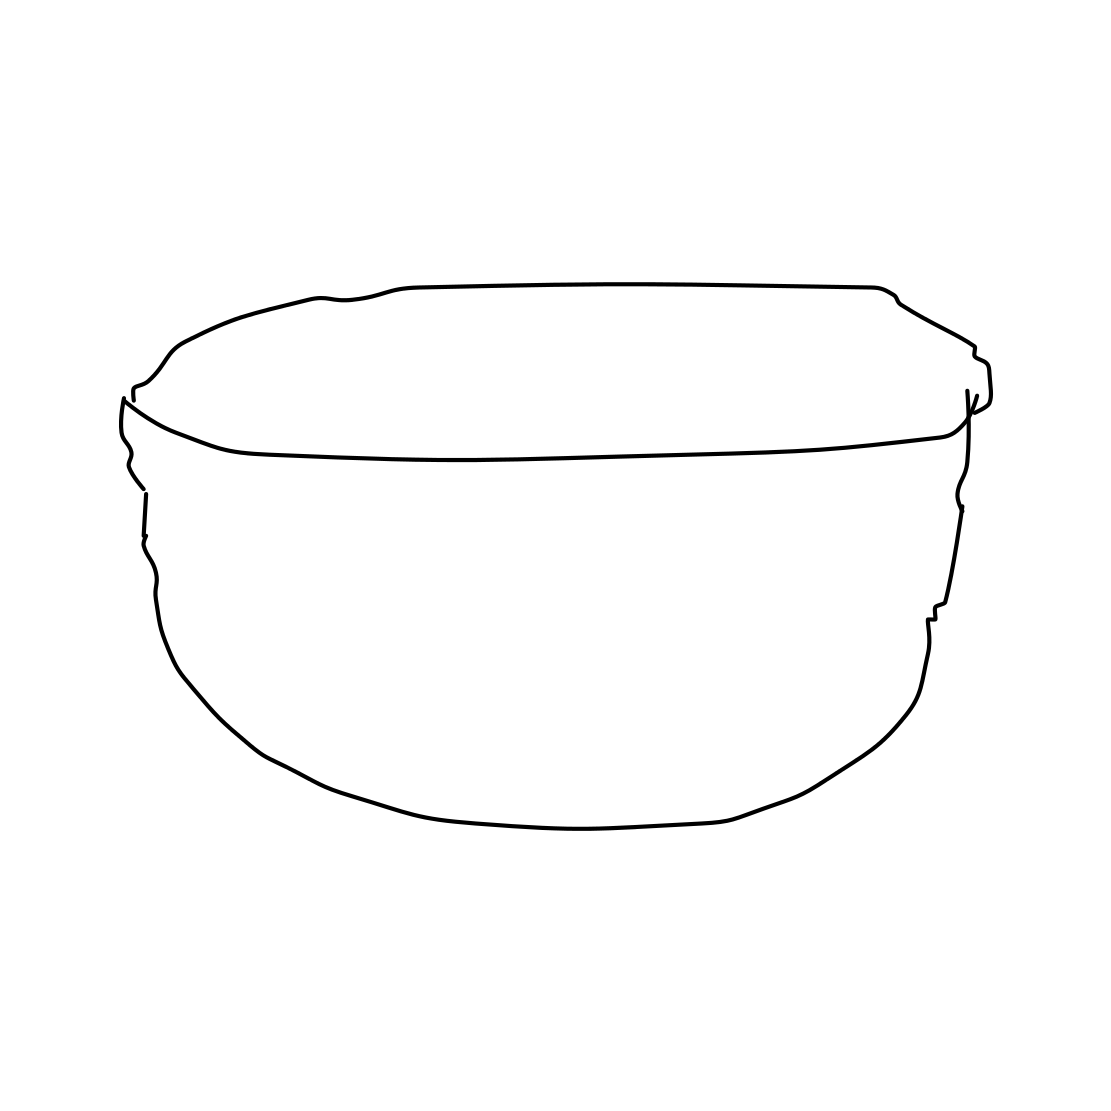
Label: bowl